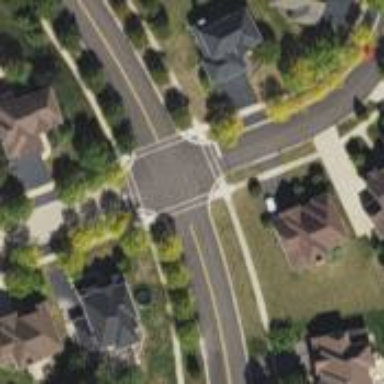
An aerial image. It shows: Unmarked road crossing.